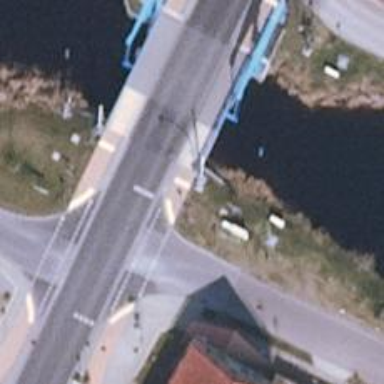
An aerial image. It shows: Footway road that goes across drawbridge.